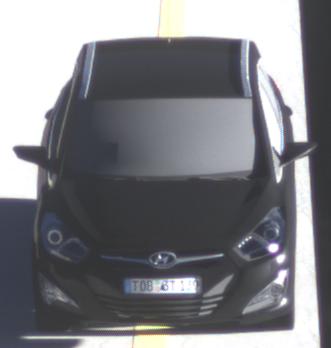
Make: Hyundai
Model: i40 Kombi 1.6 GDI
Detailed model: i40 (VF) Kombi
Model produced from: 2012/08
Model produced until: 2013/09
Doors: 5
Color: black
Road condition: dry road
Daytime: sunrise or sunset
Contrast: high contrast